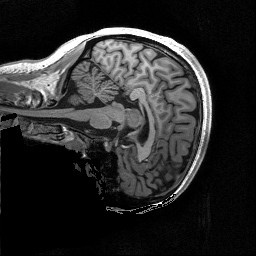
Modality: T1w
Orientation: sagittal